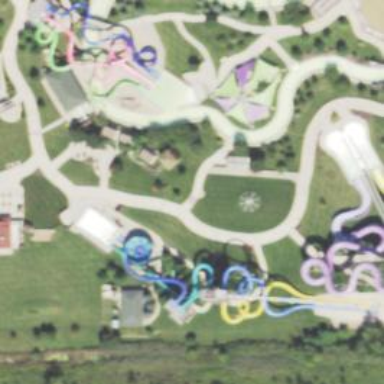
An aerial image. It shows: Water slide attraction.